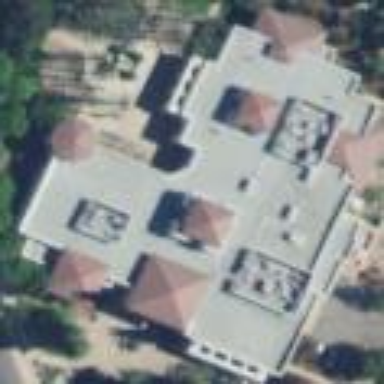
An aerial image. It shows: Library building.